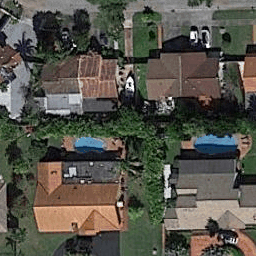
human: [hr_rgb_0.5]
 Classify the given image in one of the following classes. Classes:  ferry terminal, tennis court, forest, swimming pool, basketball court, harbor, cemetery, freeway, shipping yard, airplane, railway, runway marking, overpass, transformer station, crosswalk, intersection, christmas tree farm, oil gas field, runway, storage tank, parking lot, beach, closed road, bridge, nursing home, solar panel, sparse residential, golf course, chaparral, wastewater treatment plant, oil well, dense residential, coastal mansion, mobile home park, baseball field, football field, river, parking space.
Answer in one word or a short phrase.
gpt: dense residential